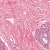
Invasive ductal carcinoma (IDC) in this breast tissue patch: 0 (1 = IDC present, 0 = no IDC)